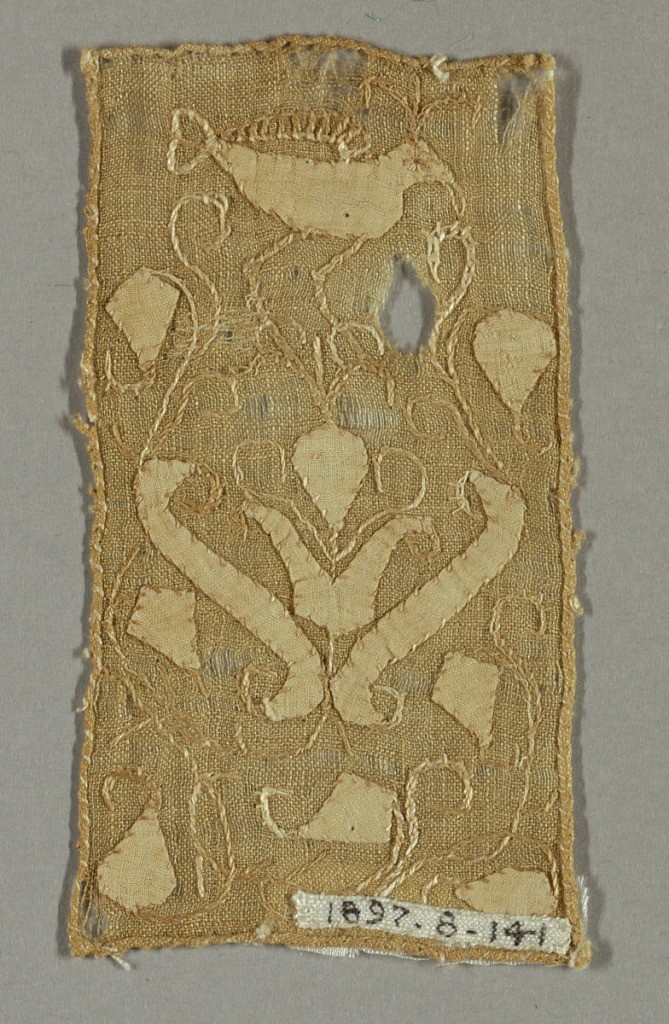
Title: Fragment
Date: early 17th century
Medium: linen Technique: applique and embroidery
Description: Light brown rectangular fragment with a conventionalized design of a bird and scrolling floral forms.